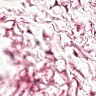
Metastatic tissue present: no